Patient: sex M, age 65
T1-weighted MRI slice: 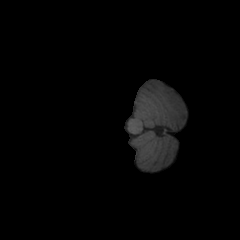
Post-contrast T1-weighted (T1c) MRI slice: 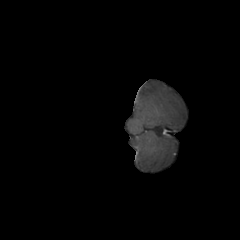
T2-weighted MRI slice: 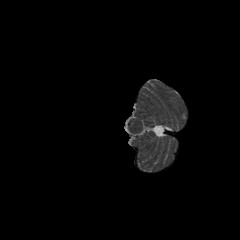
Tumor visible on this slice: no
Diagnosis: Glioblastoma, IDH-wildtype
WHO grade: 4